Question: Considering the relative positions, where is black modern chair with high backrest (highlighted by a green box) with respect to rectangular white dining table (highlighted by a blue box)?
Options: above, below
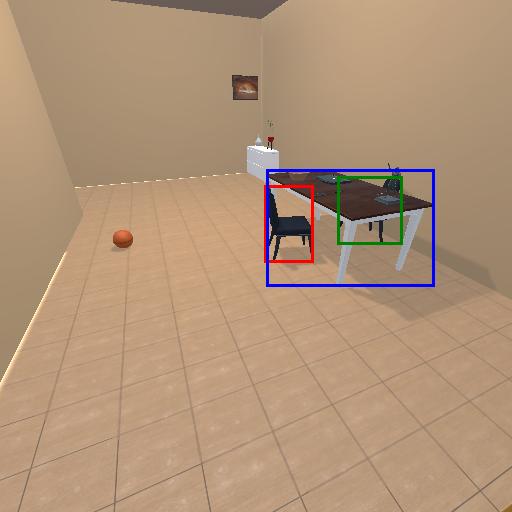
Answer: above